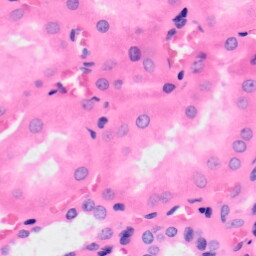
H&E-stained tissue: Kidney